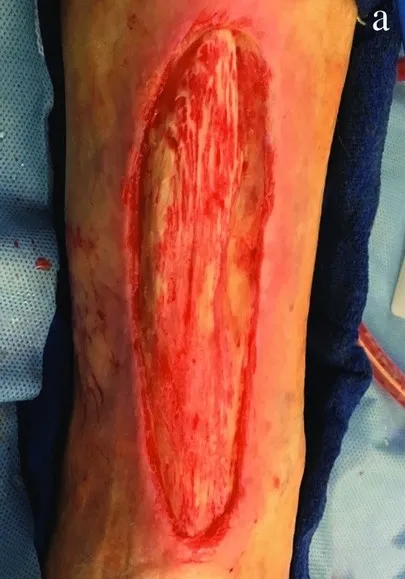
Case example. Patient 6. (a) Chronic nonhealing posterior ankle wound with necrosis of muscle, following excisional debridement in preparation for mSTSG with vCPM overlay.
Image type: medical_photograph (other_medical_photograph)